RGB frame:
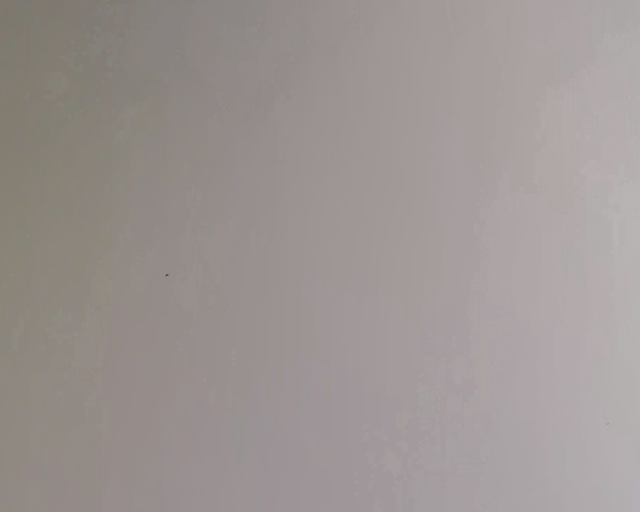
Thermal frame:
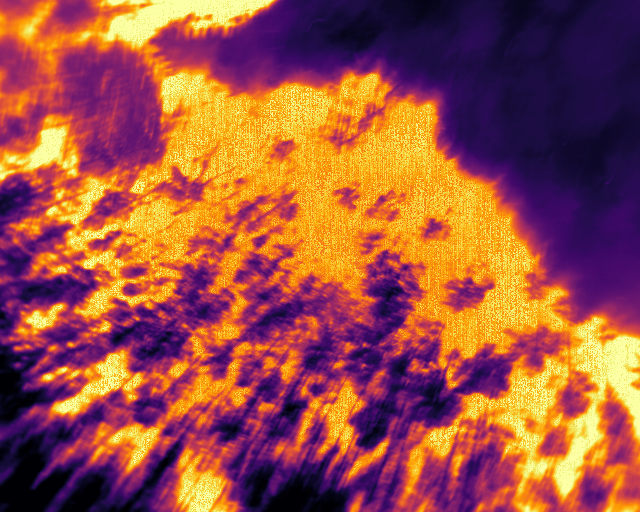
Captured: 2026-02-27 02:37:30
Pixels at or above 80 °C: 262592 (fraction of frame: 0.8014)